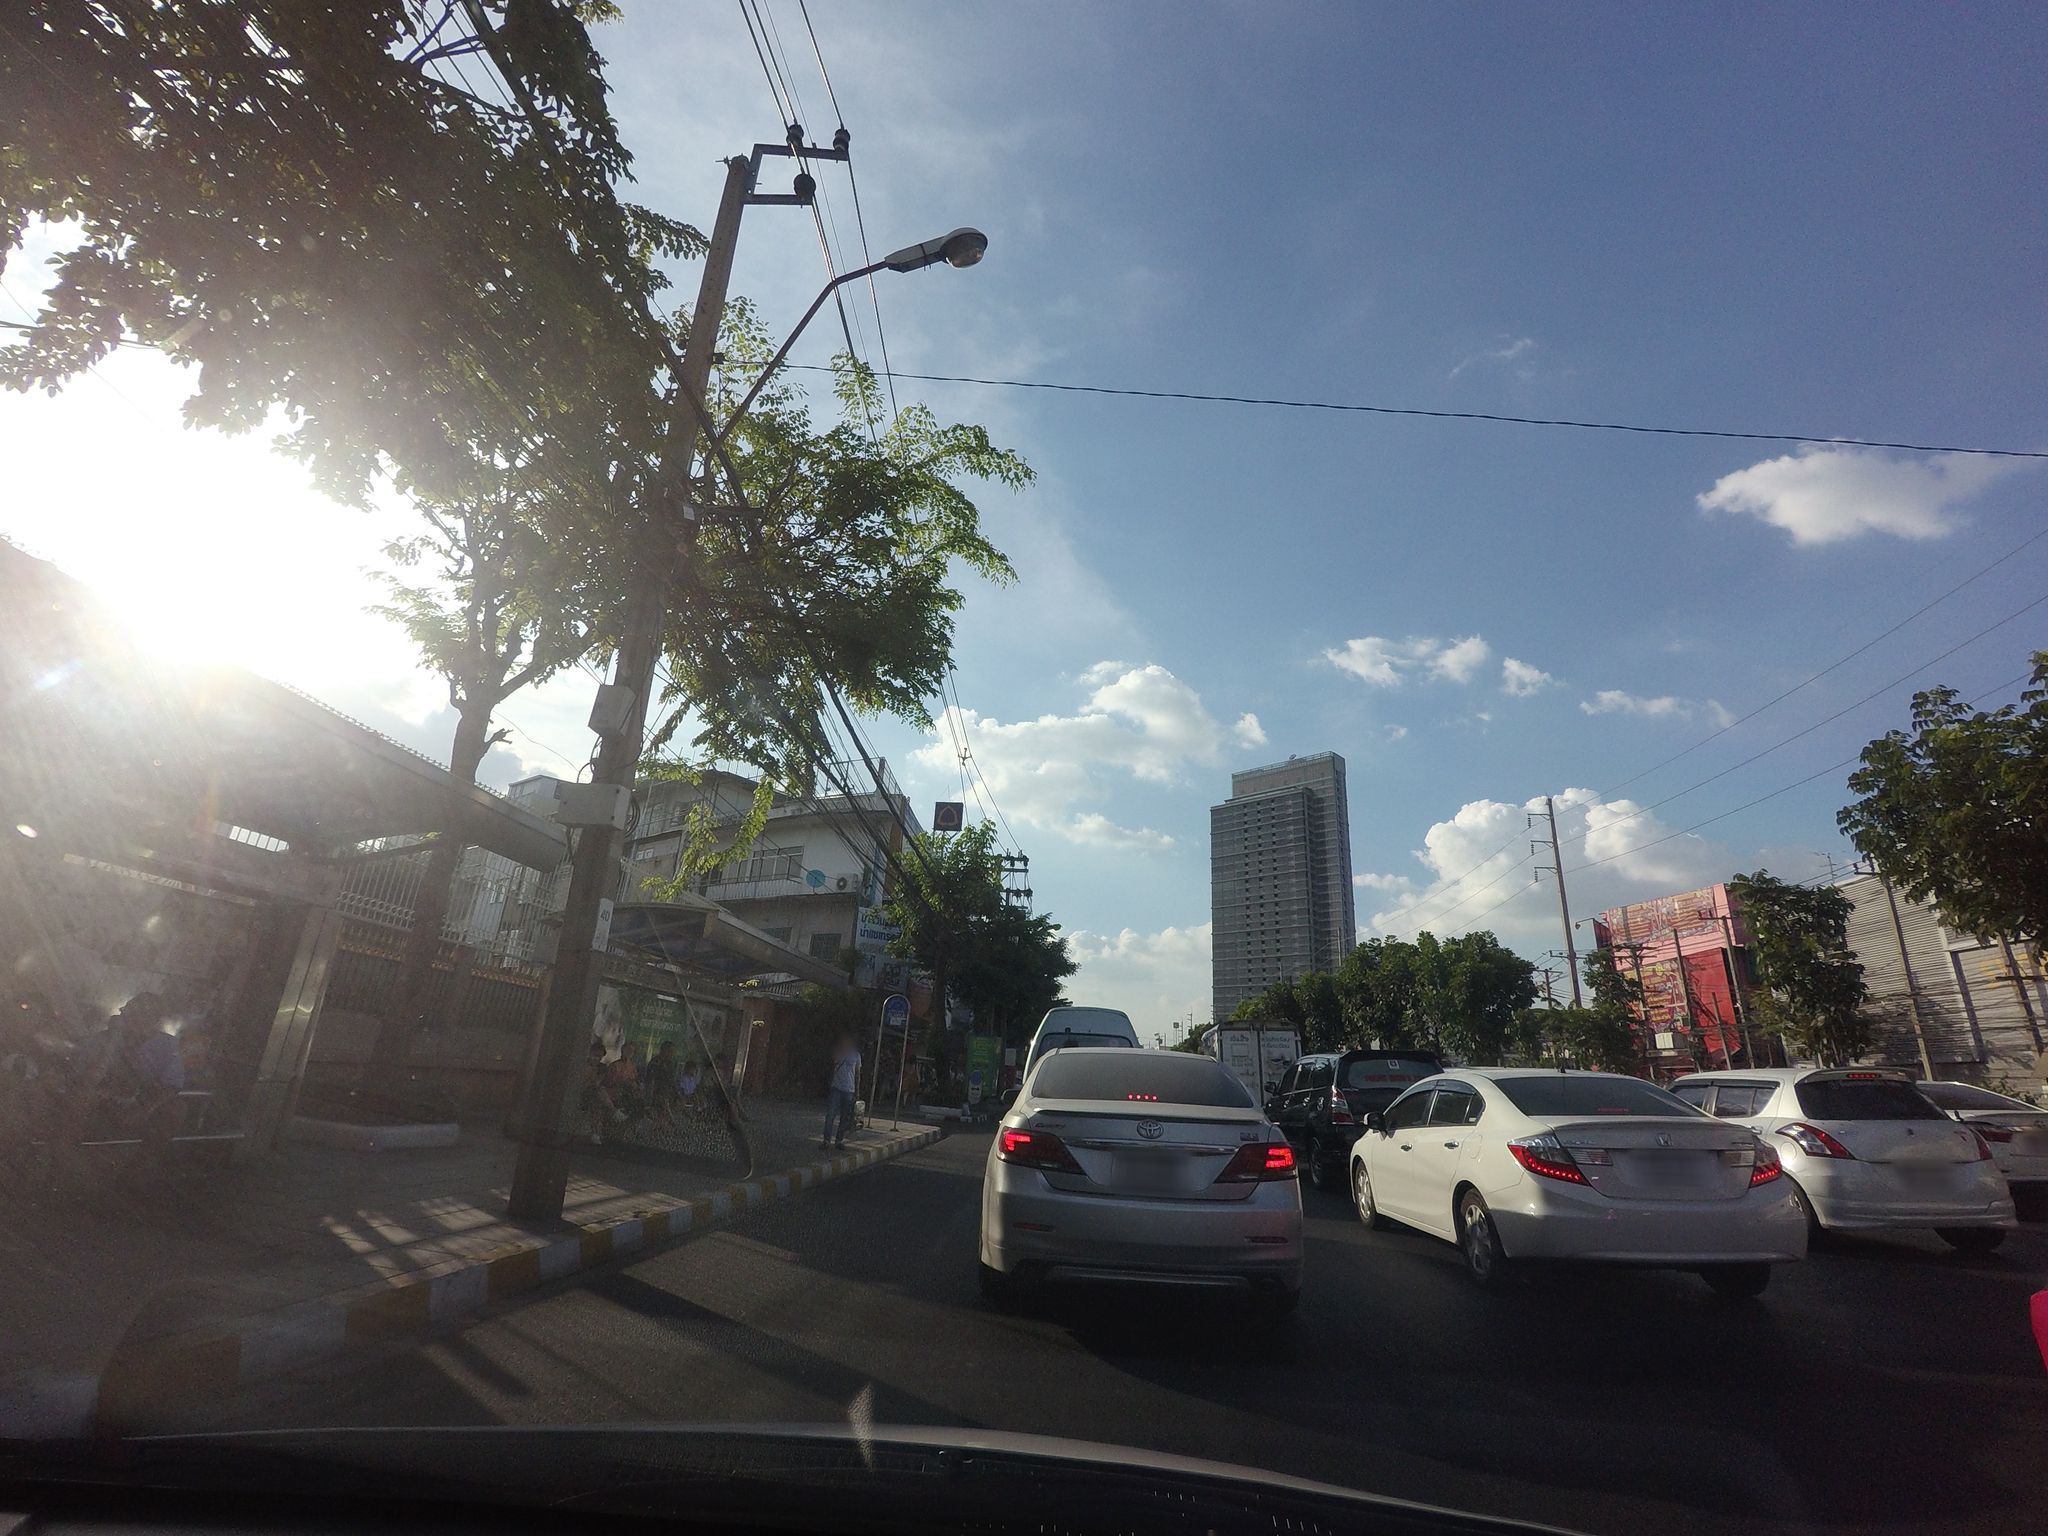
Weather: clear
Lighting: day
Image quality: good
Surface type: driving surface
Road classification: primary
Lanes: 5
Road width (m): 1.0
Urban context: urban centre
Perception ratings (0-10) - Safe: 2.7, Lively: 7.38, Beautiful: 4.77, Boring: 4.39, Depressing: 3.5, Wealthy: 5.65